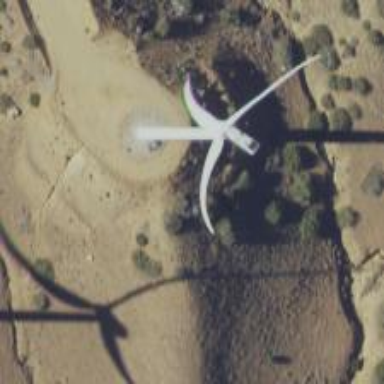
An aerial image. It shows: Wind power generator utilizing wind turbines.